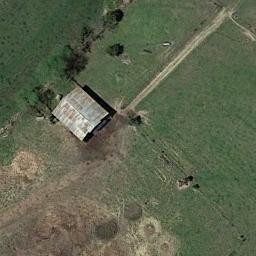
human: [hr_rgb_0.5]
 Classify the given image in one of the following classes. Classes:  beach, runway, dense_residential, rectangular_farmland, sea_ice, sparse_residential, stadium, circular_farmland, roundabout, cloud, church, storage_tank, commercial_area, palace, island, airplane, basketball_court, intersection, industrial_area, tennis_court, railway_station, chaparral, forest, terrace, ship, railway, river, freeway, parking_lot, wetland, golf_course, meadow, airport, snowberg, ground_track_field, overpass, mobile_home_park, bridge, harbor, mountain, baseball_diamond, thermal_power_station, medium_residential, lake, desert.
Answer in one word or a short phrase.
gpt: sparse_residential